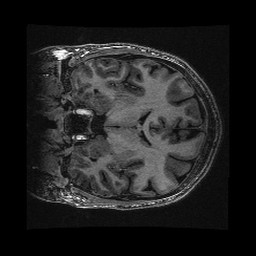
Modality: T1w
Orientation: coronal
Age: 22
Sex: male
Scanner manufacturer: ge
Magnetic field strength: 3 T
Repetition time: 0.008848 s
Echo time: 0.003544 s